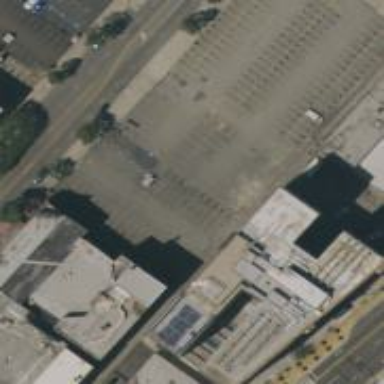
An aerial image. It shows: Commercial building that houses nightclub.